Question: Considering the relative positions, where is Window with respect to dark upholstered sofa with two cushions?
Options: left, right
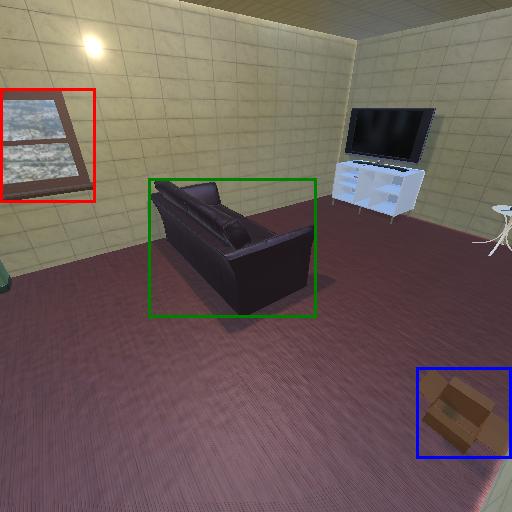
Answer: left